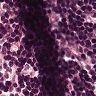
Metastatic tissue present: no